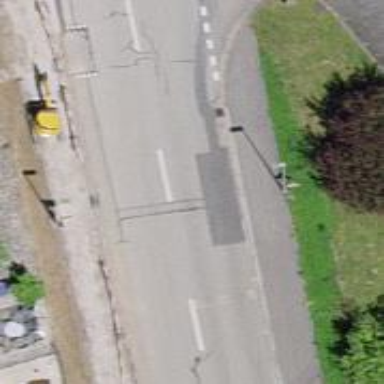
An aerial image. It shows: Bus stop with designated stop position for public transport.